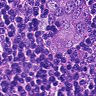
Metastatic tissue present: yes